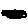
Label: flower